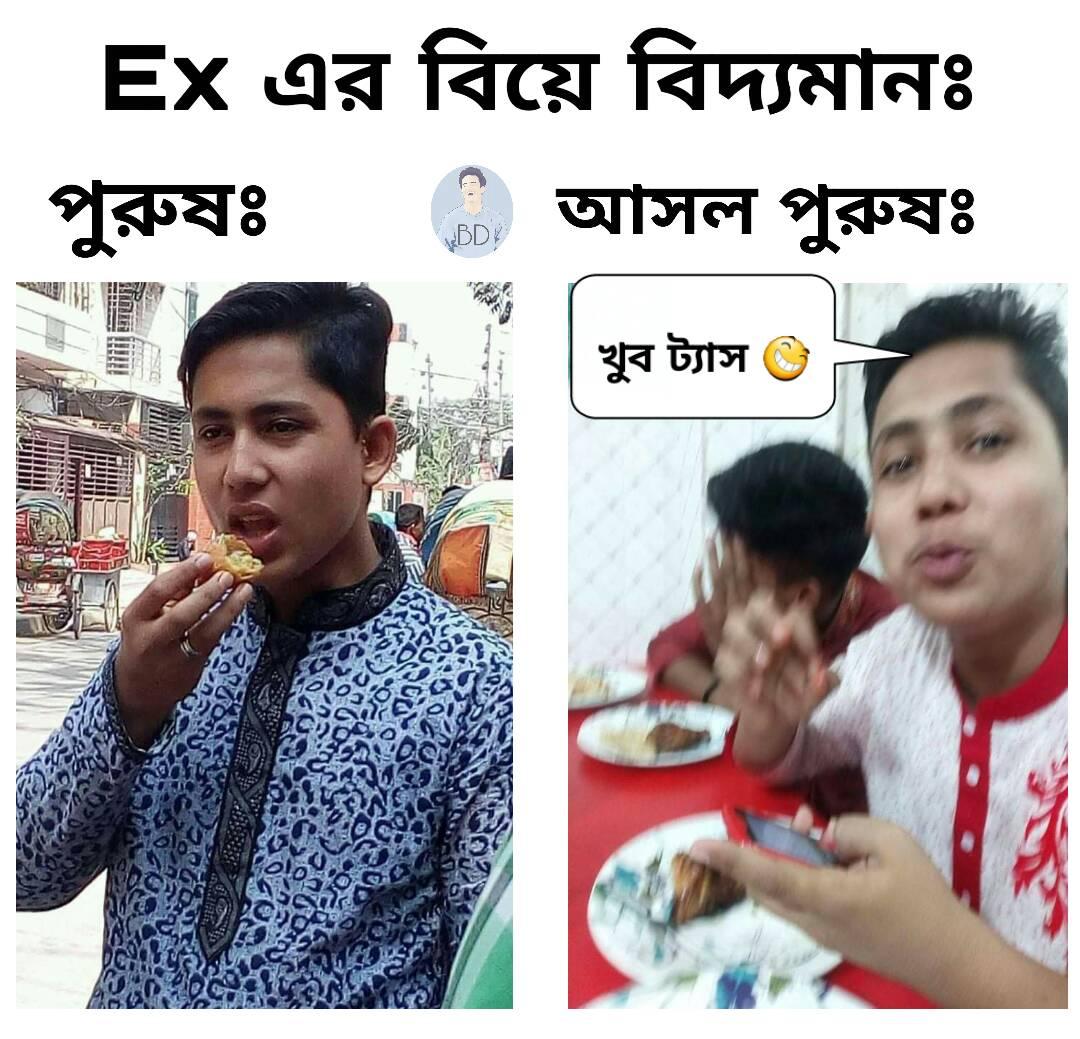
Caption: Ex  এর বিয়ে বিদ্যমানঃ    পুরুষঃ     আসল পুরুষঃ     খুব ট্যাস
Label: non-hate